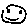
Label: smiley face